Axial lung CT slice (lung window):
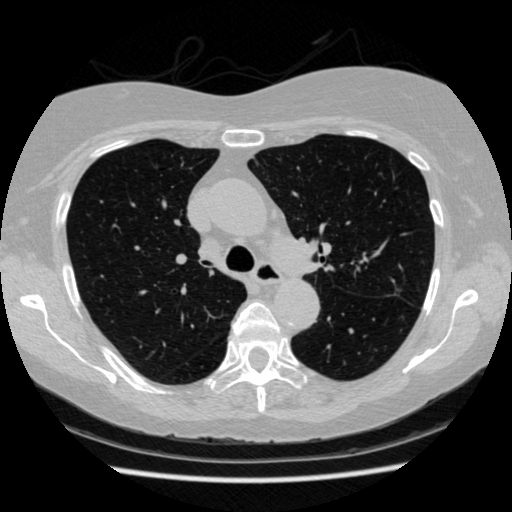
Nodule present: no